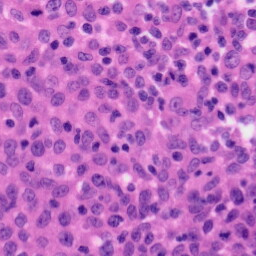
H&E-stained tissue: Tonsil